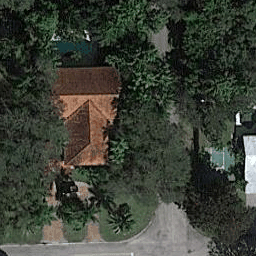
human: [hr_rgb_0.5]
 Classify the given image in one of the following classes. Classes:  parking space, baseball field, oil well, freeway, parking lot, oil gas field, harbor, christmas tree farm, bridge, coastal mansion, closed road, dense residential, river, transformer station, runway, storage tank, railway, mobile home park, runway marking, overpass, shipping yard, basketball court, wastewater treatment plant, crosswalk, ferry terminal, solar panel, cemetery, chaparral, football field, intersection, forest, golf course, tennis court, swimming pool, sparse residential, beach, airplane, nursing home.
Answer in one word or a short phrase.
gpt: sparse residential